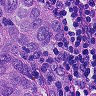
Metastatic tissue present: yes